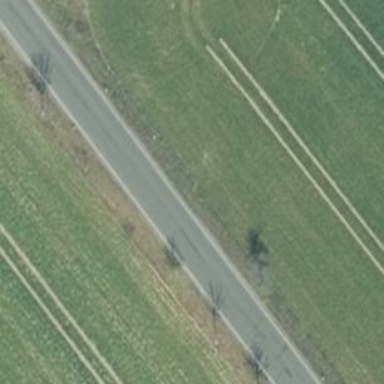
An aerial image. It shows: Tertiary road with asphalt surface.